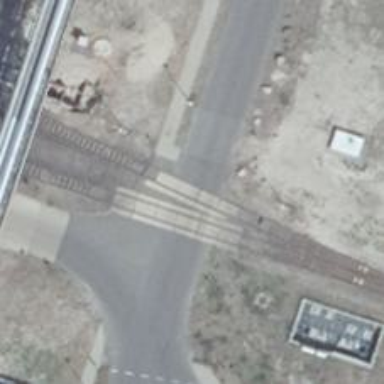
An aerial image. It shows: Railway level crossing.